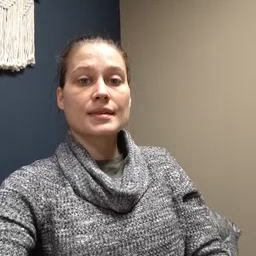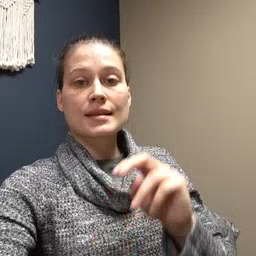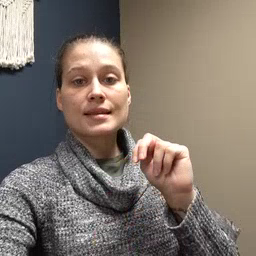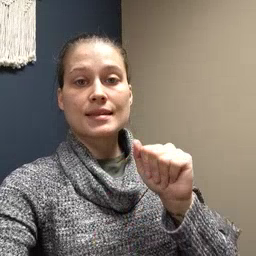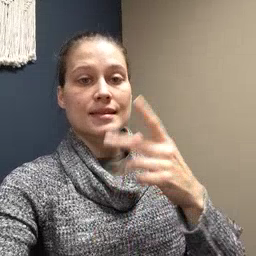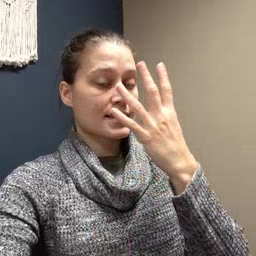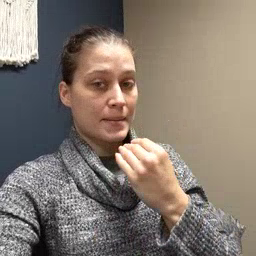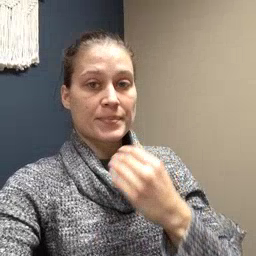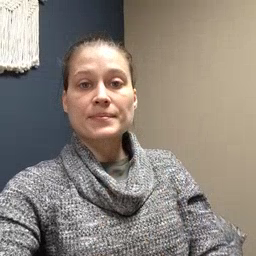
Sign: nap